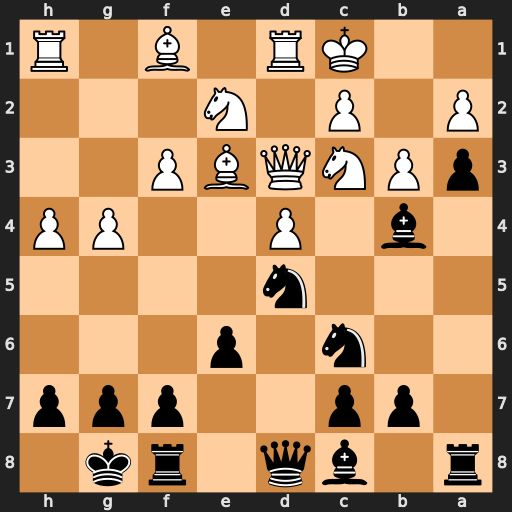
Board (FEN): r1bq1rk1/1pp2ppp/2n1p3/3n4/1b1P2PP/pPNQBP2/P1P1N3/2KR1B1R
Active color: b
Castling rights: -
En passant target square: -
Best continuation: Bxc3 Nxc3 Ncb4 Nxd5 Nxd3+